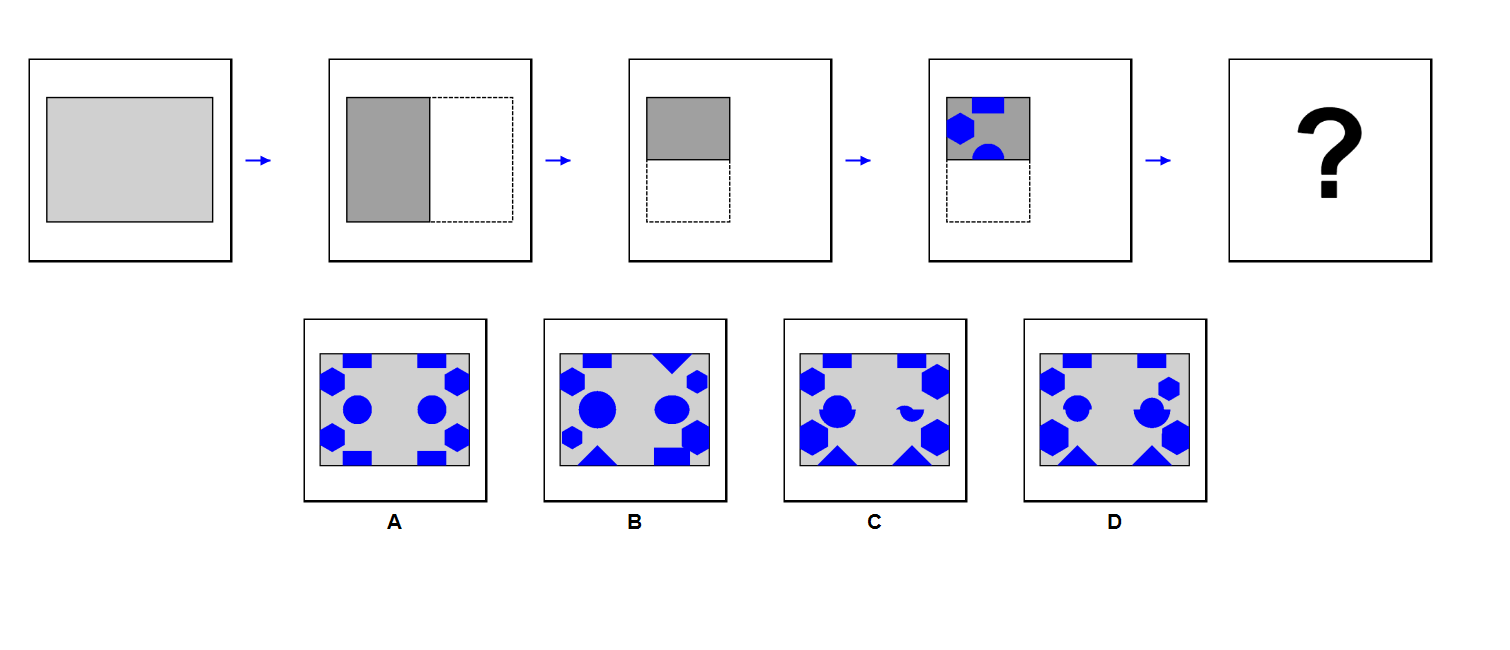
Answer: A